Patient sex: F
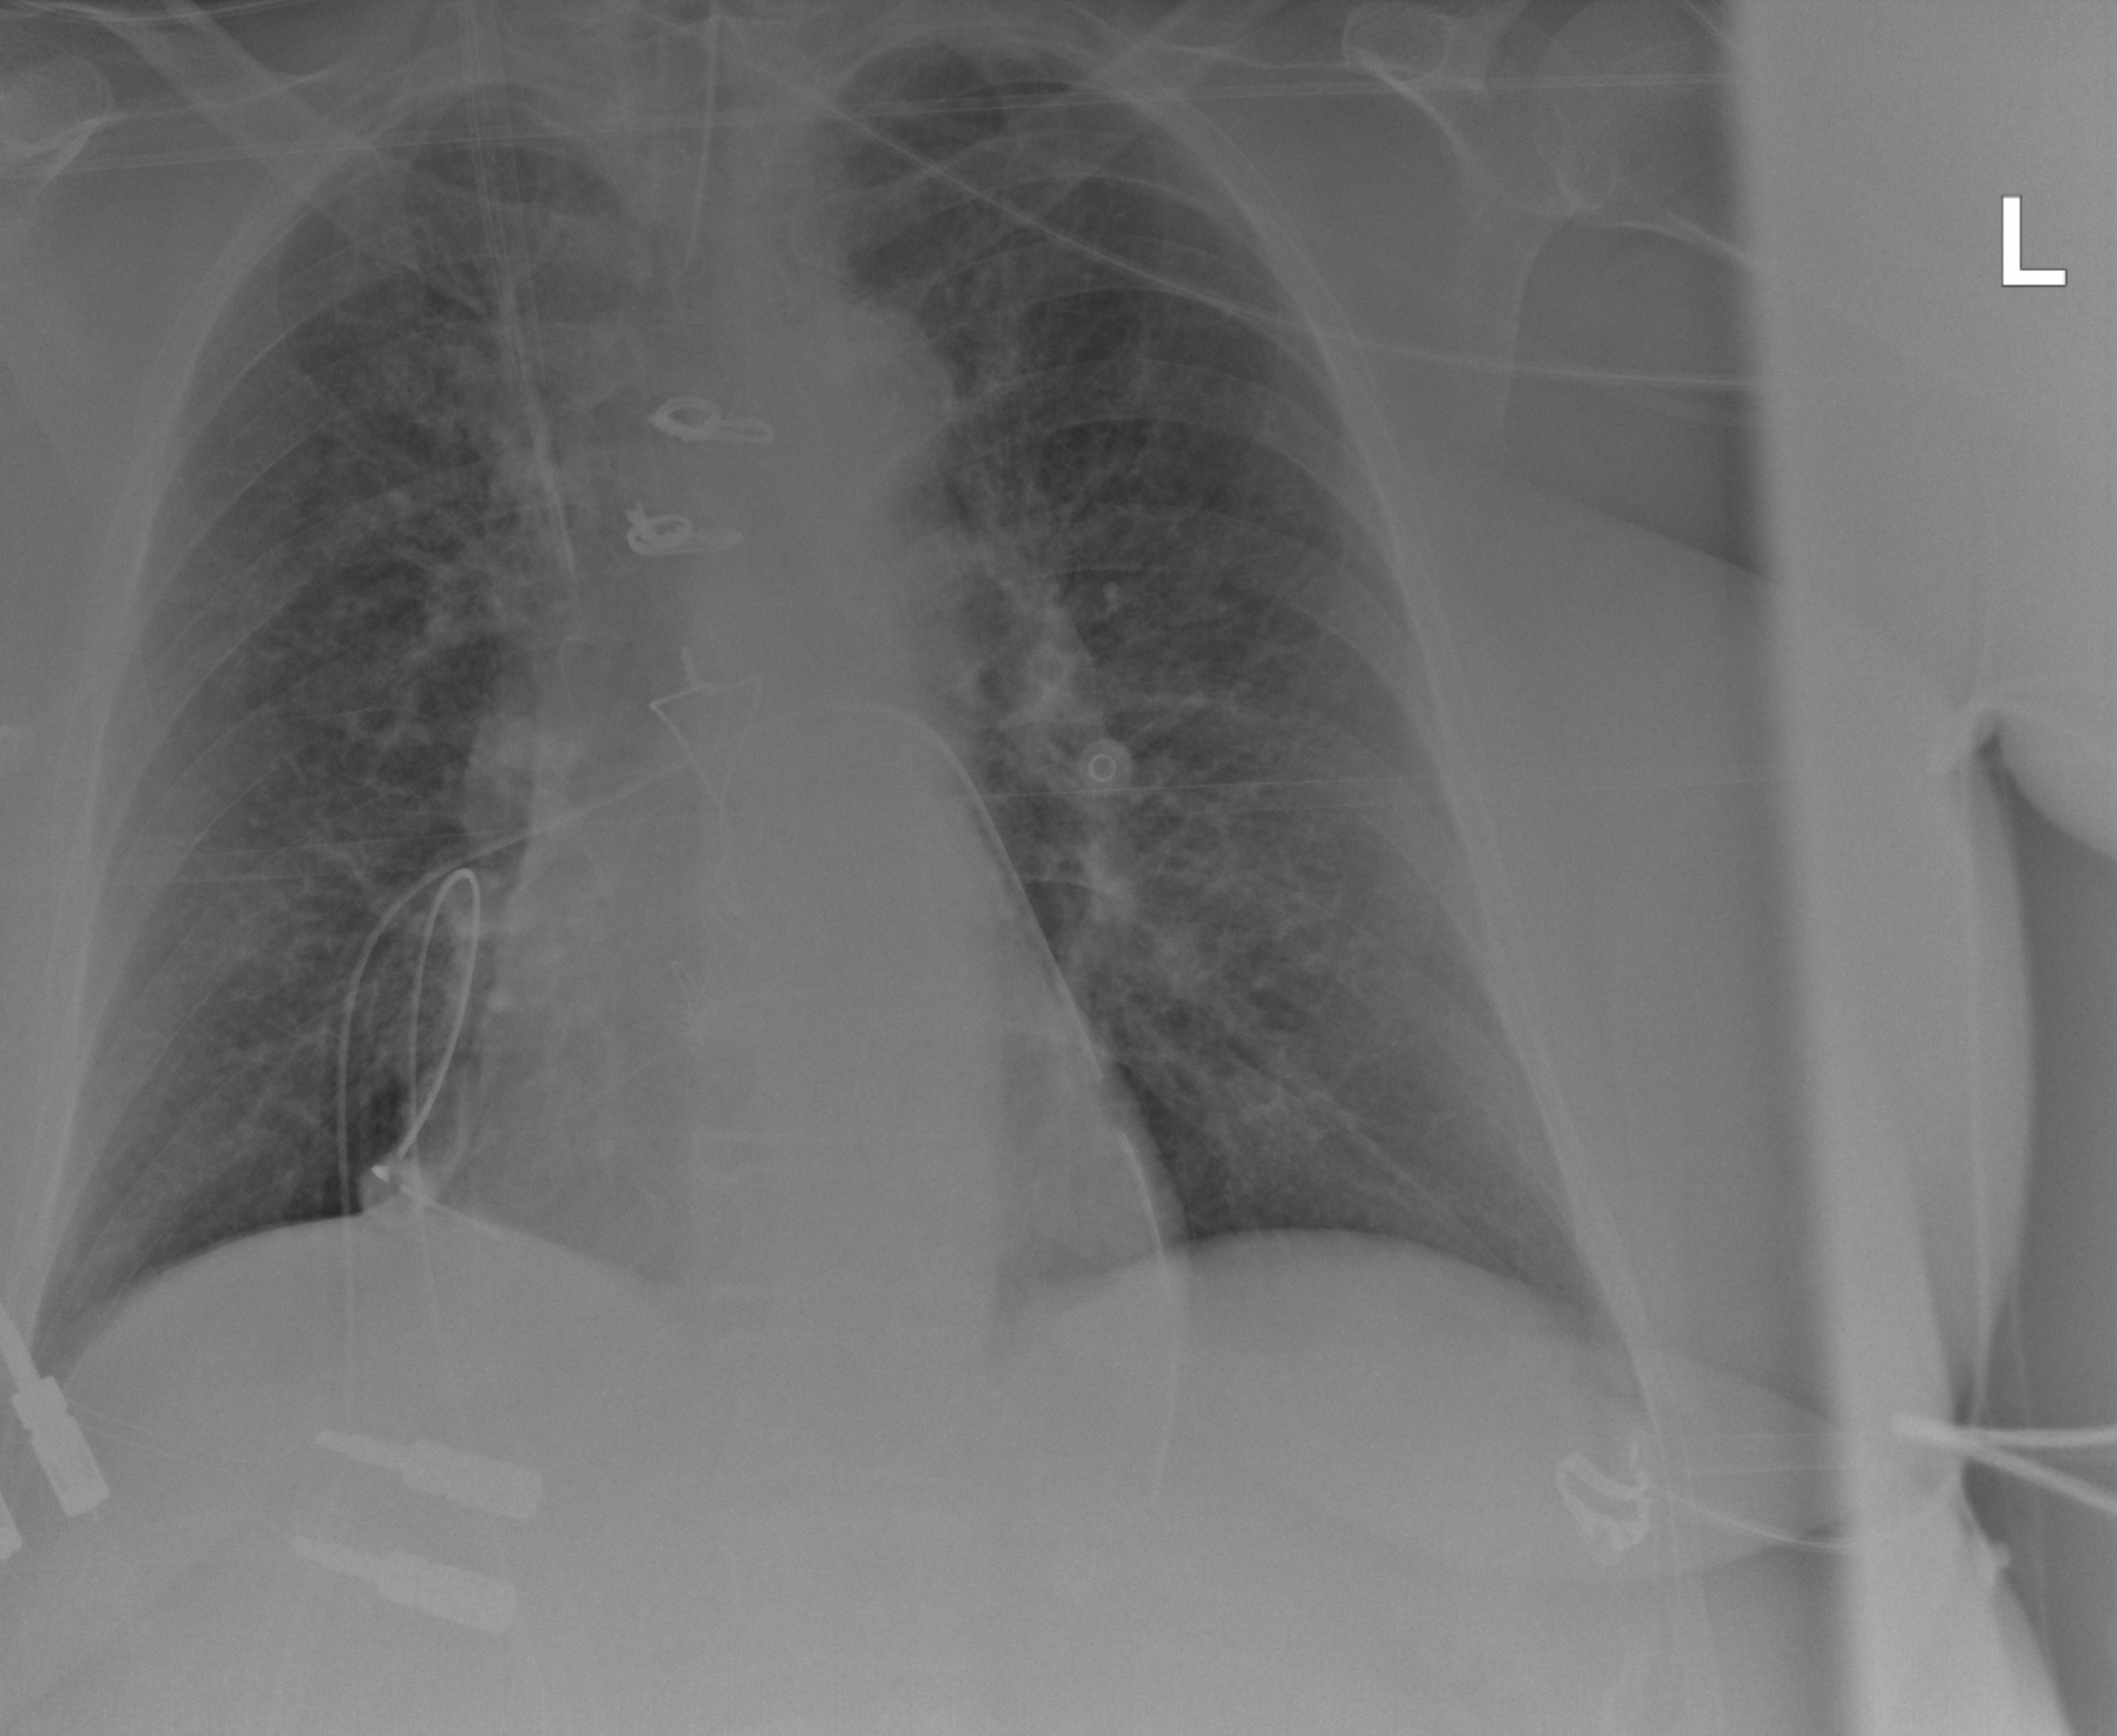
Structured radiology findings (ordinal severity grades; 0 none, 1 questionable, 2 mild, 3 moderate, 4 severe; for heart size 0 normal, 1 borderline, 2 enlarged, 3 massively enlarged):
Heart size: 0
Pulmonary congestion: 1
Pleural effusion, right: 1
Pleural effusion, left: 1
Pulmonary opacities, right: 0
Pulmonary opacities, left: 0
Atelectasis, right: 0
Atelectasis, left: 0